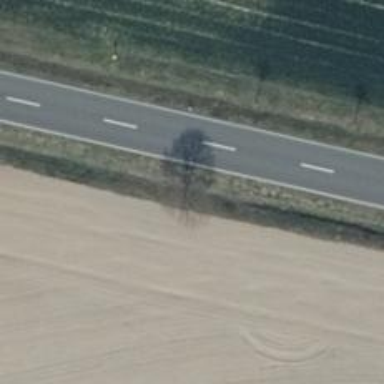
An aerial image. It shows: Deciduous tree with broadleaved leaves.